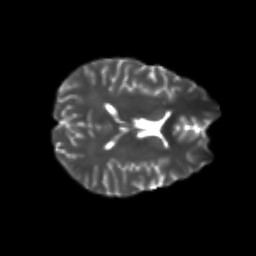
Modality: T2w
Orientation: axial
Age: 22
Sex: female
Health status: healthy
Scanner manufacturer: philips
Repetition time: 7.386 s
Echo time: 0.08599 s